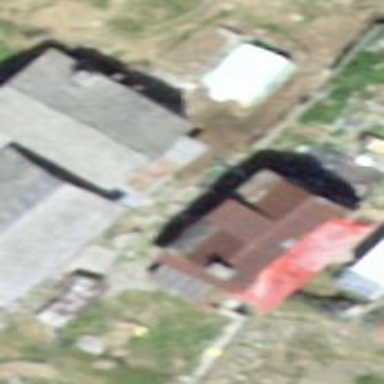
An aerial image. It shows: Stable building.